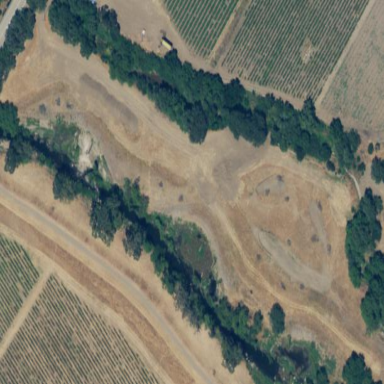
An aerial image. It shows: Vineyard where grapes are grown.